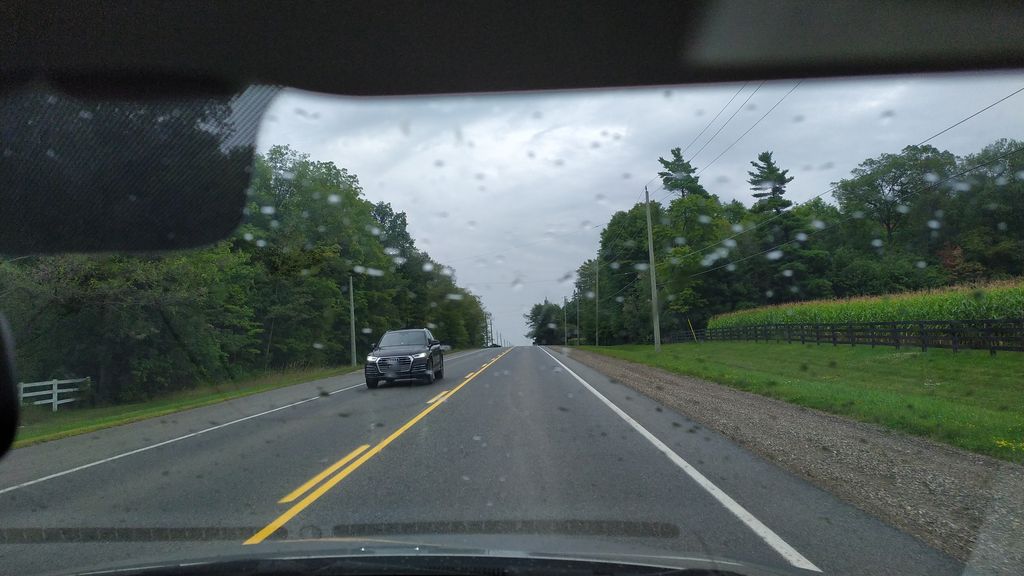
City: kitchener-waterloo